Interaction volume radius: 5 \u00c5
Interaction volume height: 10 \u00c5
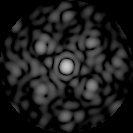
Disorder parameter: 0.5591